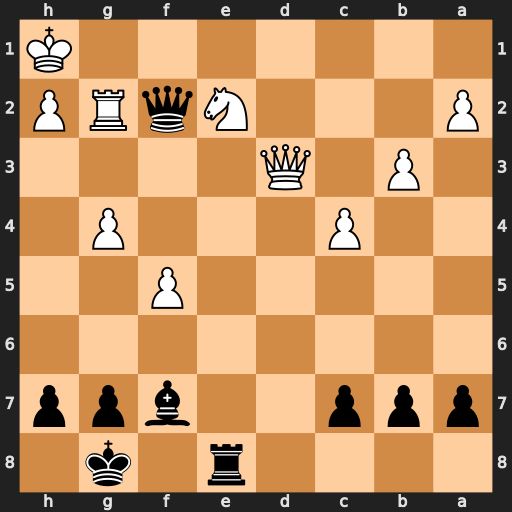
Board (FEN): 4r1k1/ppp2bpp/8/5P2/2P3P1/1P1Q4/P3NqRP/7K
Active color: b
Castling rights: -
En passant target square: -
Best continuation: Qf1+ Rg1 Qxe2 Qxe2 Rxe2